Question: Hello guys I have placed a image in css and its working fine Here is the code:
'''
<div class="r-img" ></div>
'''
and the css
'''
.r-img {
background-image: url(./img/cloud2.png);
background-size: 30%;
background-repeat: no-repeat;
overflow: hidden;
padding: 439;
margin-left: 4%;
margin-top: 0%;
}
'''
Here is the print screen: <URL>
When I use CTRL+Scrool or i change the resolution everything is perfect the image stays there
I want to add more images but it doesnt fix intro the page even if i use exactly the same css as the first image. Take a look.
'''
<div class="tel" ></div>
'''
and the css
'''
.tel {
background-image: url(./img/sms-6-256.png);
background-size: 30%;
background-repeat: no-repeat;
overflow: hidden;
margin-left: 4%;
margin-top: 0%;
}
'''
exactly the same.
The image is added but when I change the resolution or I zoom in the image moves:

Any ideea? Thanks.
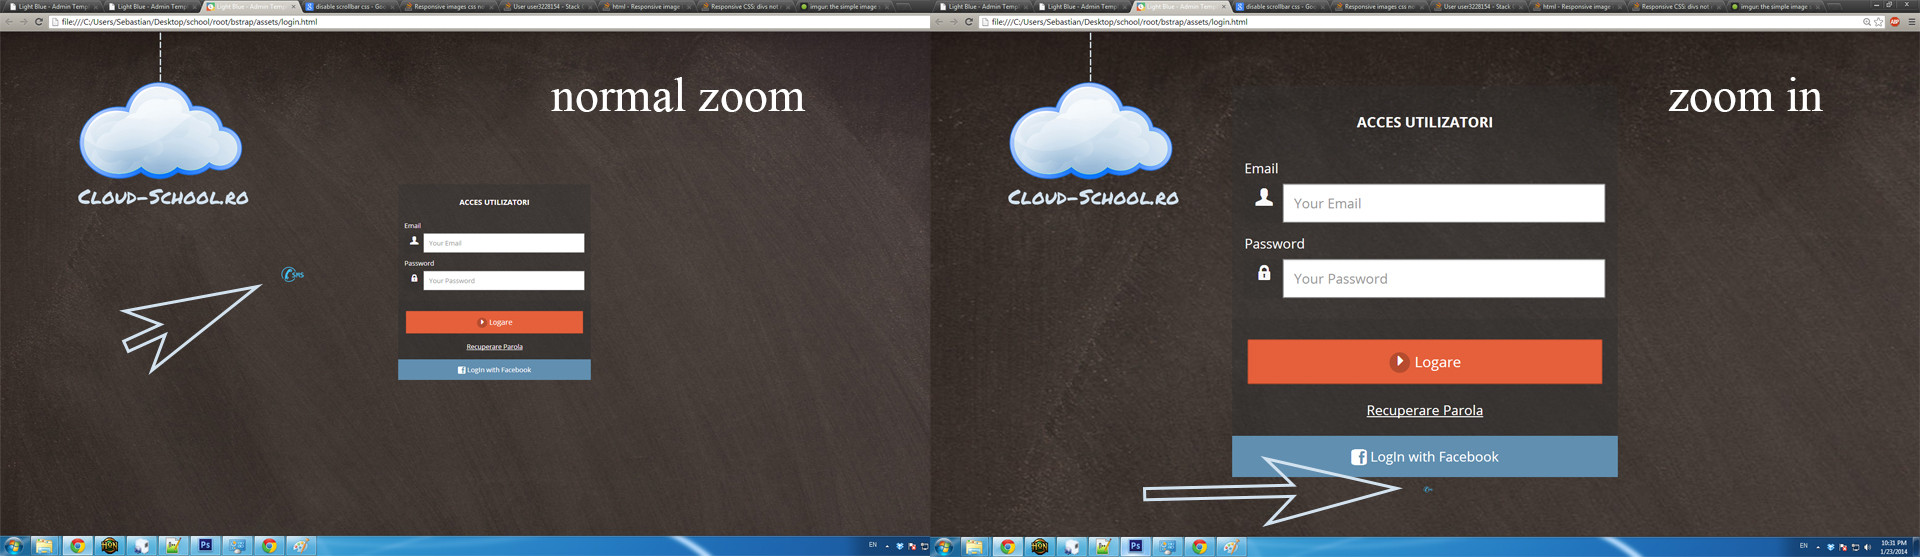
Answer: Without a fiddle that has more of your HTML in it, it's a little hard to say, but if you have a containing element (a div, or something else) that holds the first working image, put the second image in it, and set your CSS to something like:
'''
background-image:url(firstimage.png),url(secondimage.png);
background-position:4% 0%,40% 40%;
background-size:30%,5%;
'''
A comma separated group of values will put two images in the same element these styles will apply to. All of these comma separated values will be for their respective images. That is, the first value will apply only to the first image, and the second will apply only to the second image.
Using the 'background-position', you can do more or less what you've done with the margin in this case. I put 40% for the second two values, but you can adjust as necessary. Same with the size.
This should keep it in place, but I haven't tested with a fiddle.